Field crop: tomato
Growth stage: 1
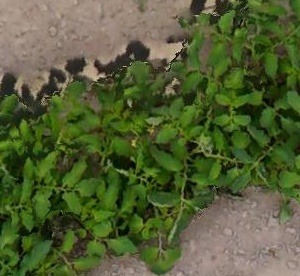
Species: tomato